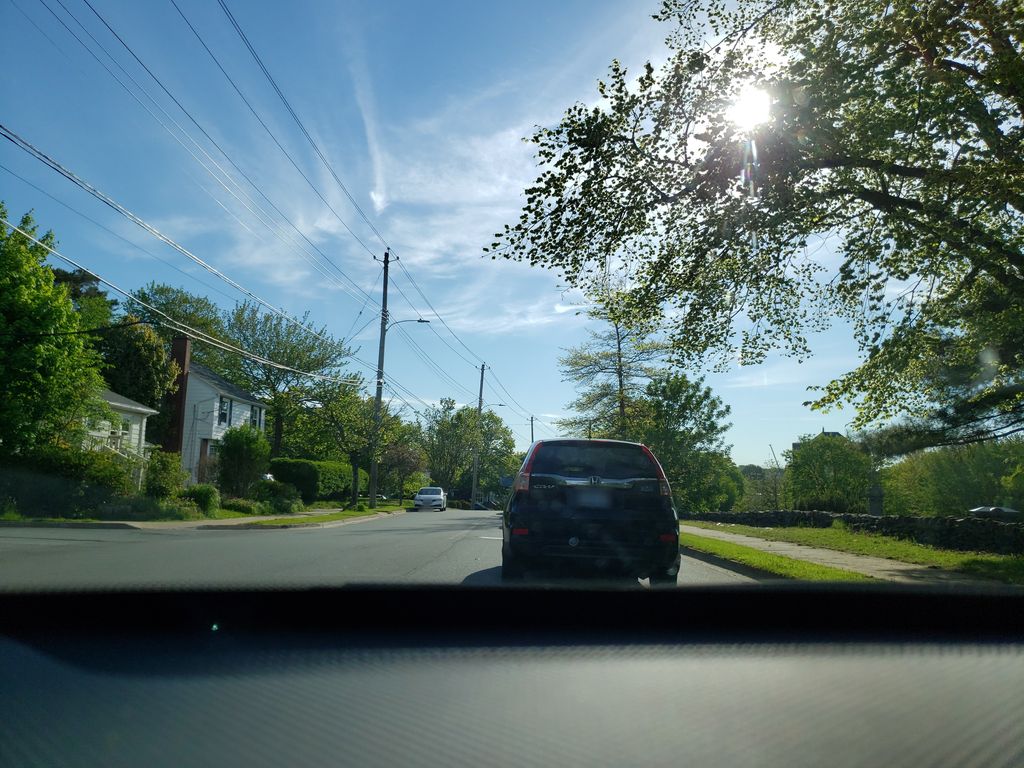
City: halifax